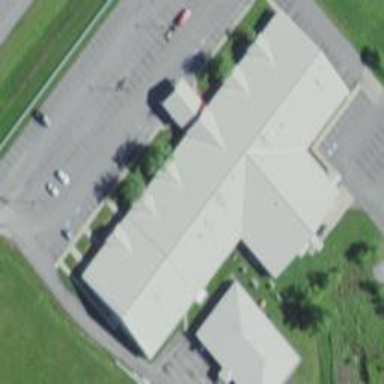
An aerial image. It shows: Healthcare clinic.